Question: After you visually select a block of text, and type , Vim writes ''<,'>' for you.
But I'm curious on what ''<,'>' really means and if it can be edited.

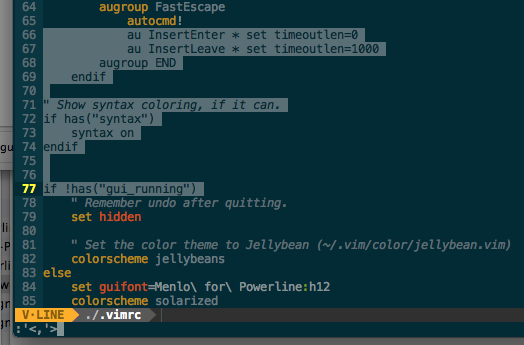
Answer: The ''<,'>' notation is a vim that represents the last selected block. In general, the range boundary specifier ''x' means "whatever mark 'x' points to". The special case for '<' and '>' refers to the start and end of the last selected block.
For more information and examples of different kinds of ranges, see the <URL>.